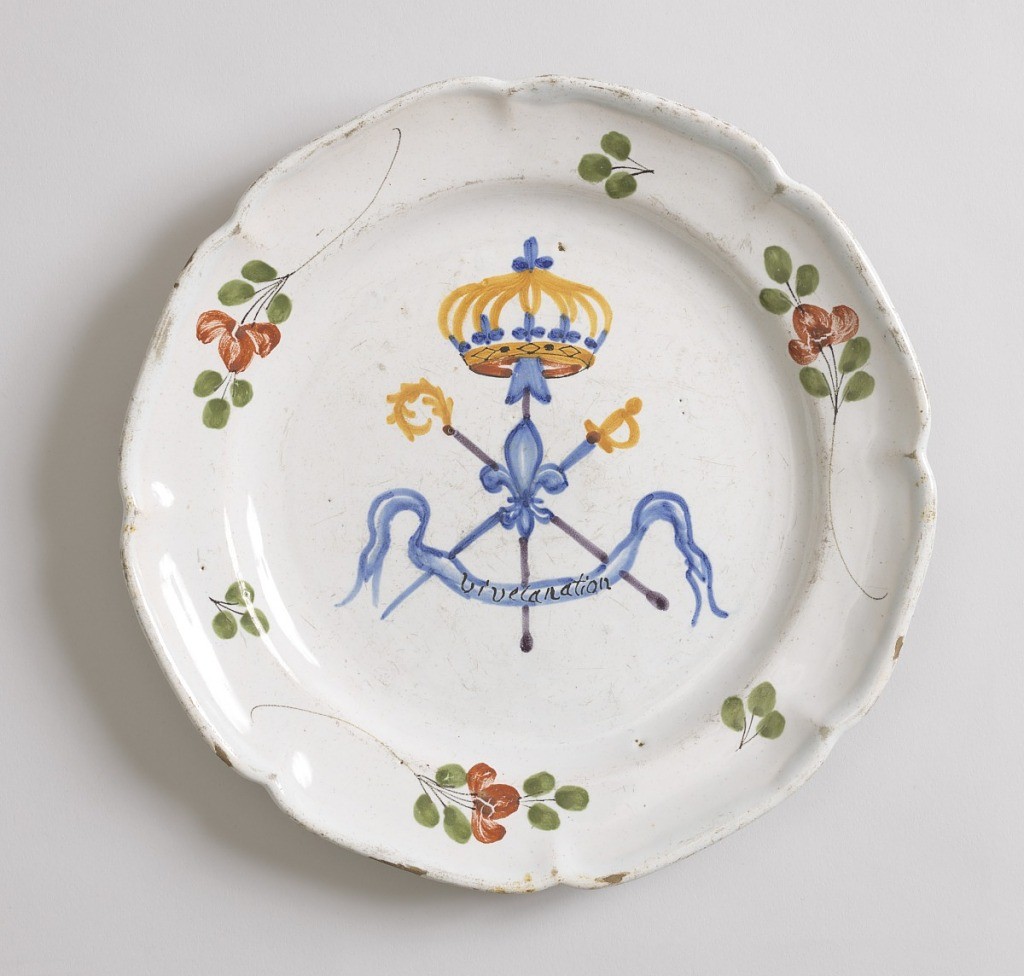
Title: Plate
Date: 19th century
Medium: Tin-glazed earthenware
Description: Octagonal scalloped marly, decorated with alternating large and small sprays of foliage. In center, crossed crosier, sword and spade with fleur-de-lis at point of crossing; above, royal crown; below, banderole inscribed: Viva la nation. Blue, yellow and violet in center; green and red on marly.